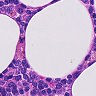
Metastatic tissue present: no